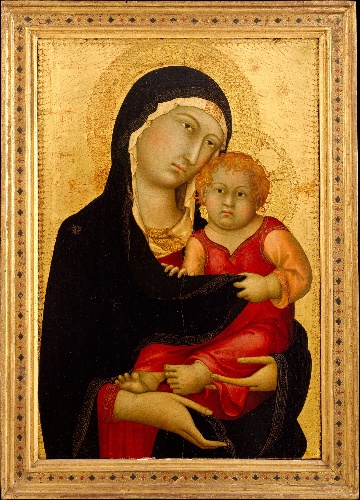
Title: Madonna and Child
Artist: Simone Martini
Artist bio: Italian, Siena, active by 1315–died 1344 Avignon
Date: ca. 1326
Object type: Painting
Classification: Paintings
Medium: Tempera on wood, gold ground
Dimensions: Overall 23 1/8 x 15 1/2 in. (58.7 x 39.4 cm); painted surface 22 1/2 x 15 1/8 in. (57.2 x 38.4 cm)
Department: Robert Lehman Collection
Credit line: Robert Lehman Collection, 1975
Accession year: 1975
Repository: Metropolitan Museum of Art, New York, NY
Tags: Madonna and Child